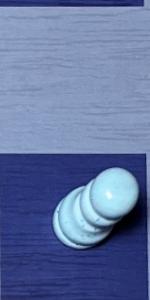
Label: Pawn_White